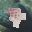
Label: 7